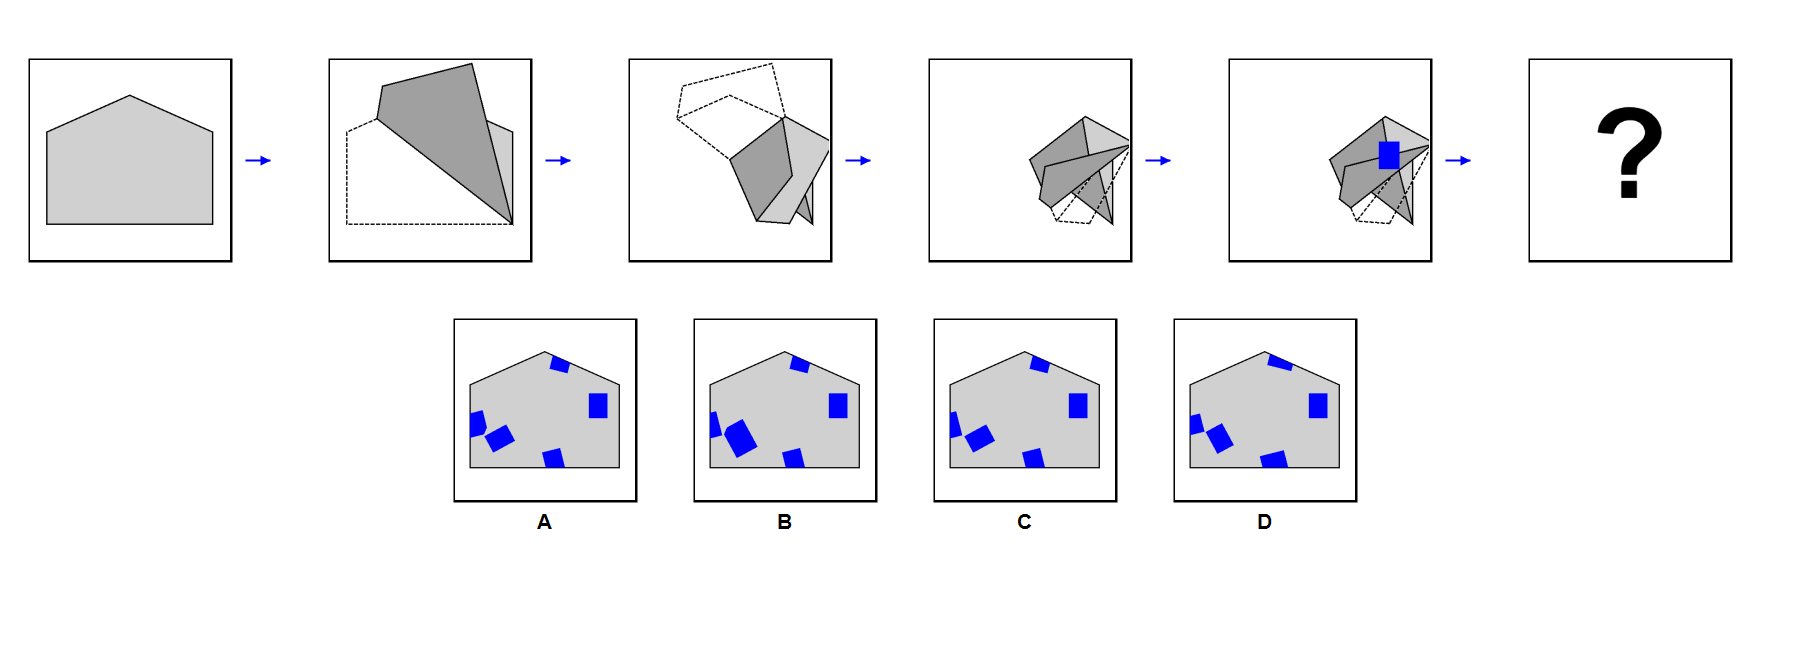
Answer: D